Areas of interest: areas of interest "Educational"
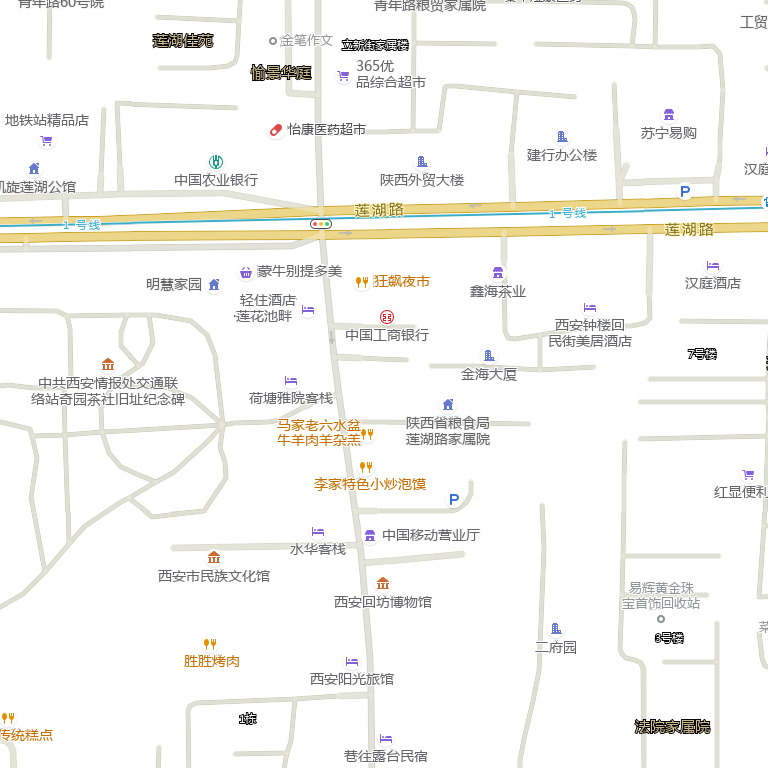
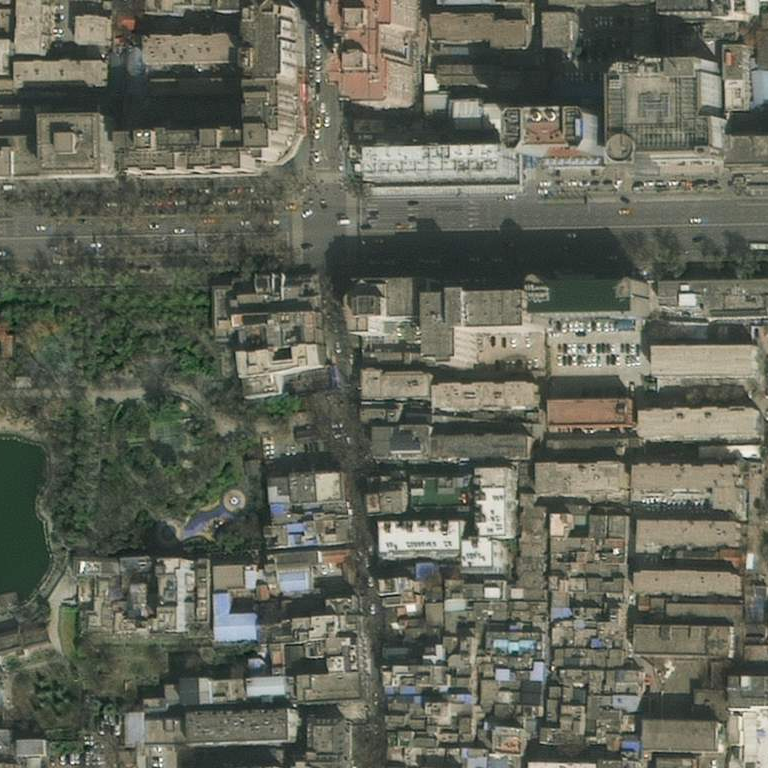